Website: bh-photo
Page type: receipt
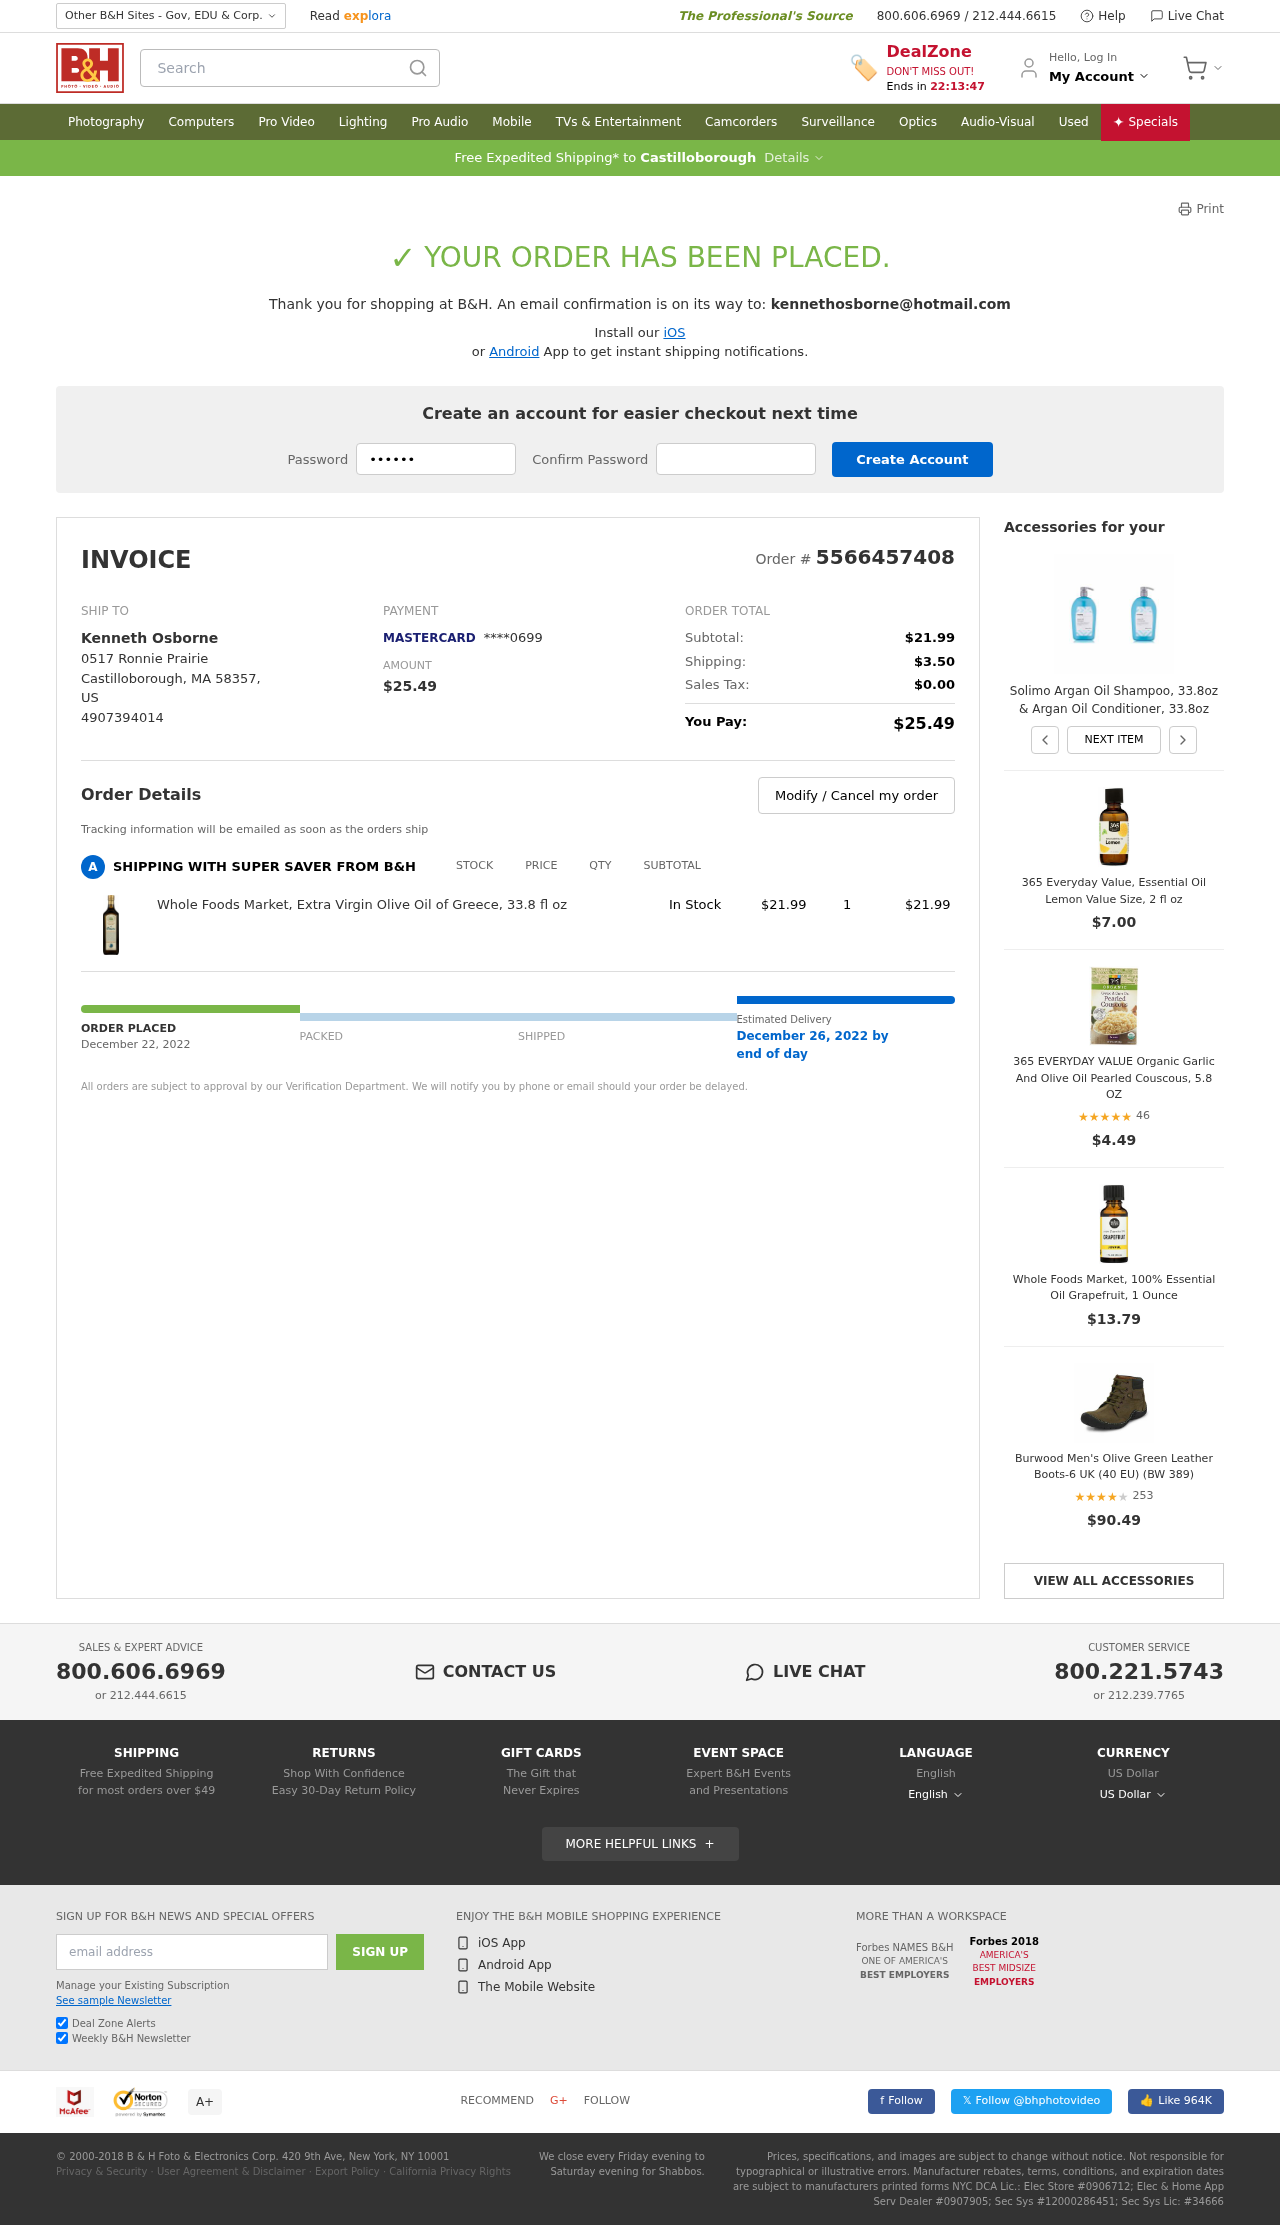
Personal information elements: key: PII_CARD_LAST4
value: ****0699
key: PII_CARD_TYPE
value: MASTERCARD
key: PII_CITY
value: Castilloborough
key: PII_COUNTRY_CODE
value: US
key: PII_EMAIL
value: kennethosborne@hotmail.com
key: PII_FULLNAME
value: Kenneth Osborne
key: PII_PHONE
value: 4907394014
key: PII_POSTCODE
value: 58357
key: PII_STATE_ABBR
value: MA
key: PII_STREET
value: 0517 Ronnie Prairie
Product elements: key: PRODUCT1_NAME
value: Whole Foods Market, Extra Virgin Olive Oil of Greece, 33.8 fl oz
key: PRODUCT1_PRICE
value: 21.99
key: PRODUCT1_QUANTITY
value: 1
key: PRODUCT2_NAME
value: Solimo Argan Oil Shampoo, 33.8oz & Argan Oil Conditioner, 33.8oz
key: PRODUCT3_NAME
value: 365 Everyday Value, Essential Oil Lemon Value Size, 2 fl oz
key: PRODUCT3_PRICE
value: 7
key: PRODUCT4_NAME
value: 365 EVERYDAY VALUE Organic Garlic And Olive Oil Pearled Couscous, 5.8 OZ
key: PRODUCT4_NUM_RATINGS
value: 46
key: PRODUCT4_PRICE
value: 4.49
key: PRODUCT4_RATING
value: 4.7
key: PRODUCT5_NAME
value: Whole Foods Market, 100% Essential Oil Grapefruit, 1 Ounce
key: PRODUCT5_PRICE
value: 13.79
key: PRODUCT6_NAME
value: Burwood Men's Olive Green Leather Boots-6 UK (40 EU) (BW 389)
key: PRODUCT6_NUM_RATINGS
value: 253
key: PRODUCT6_PRICE
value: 90.49
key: PRODUCT6_RATING
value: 3.6
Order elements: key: ORDER_ID
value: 5566457408
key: ORDER_TOTAL
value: $25.49
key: ORDER_SUBTOTAL
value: $21.99
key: ORDER_SHIPPING_COST
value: $3.50
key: ORDER_TAX
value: $0.00
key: ORDER_DATE
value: December 22, 2022
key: ORDER_DELIVERY_DATE
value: December 26, 2022 by
Search elements: key: HEADER_SEARCH
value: Search